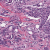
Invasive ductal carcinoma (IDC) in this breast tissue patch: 1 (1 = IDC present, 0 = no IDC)